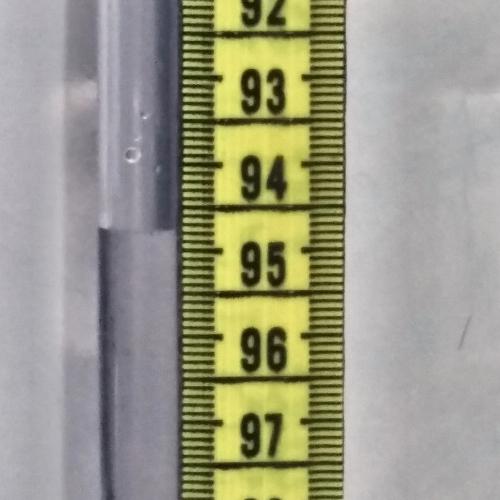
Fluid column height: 94.7 cm